Brain MRI, t2w sequence, axial 2D slice.
Patient: age 35, sex M, weight 95 kg, height 1.95 m
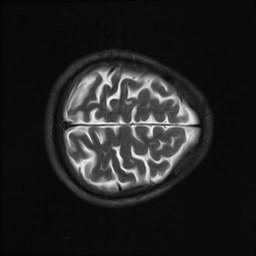